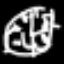
Label: clock